Question: I am creating a RSS feed aggregator which retrieves not just the description but also the entire content of the post by visiting each links.I am filtering unwanted info like facebook,twitter followers and other content from the post using stristr.It works perfect for one feed and doesn't work with other.This is my code:
'''
<?php
function getcontent($l,$b,$c)
{
$dom=file_get_html($l);
$atitle=$dom->find($b);
$content=$dom->find($c);
$contents=implode(" ",$content);
foreach($atitle as $t)
{
echo "<b>".$t."</b>";
}
echo "<br /><br />";
echo $contents;
echo "<br />";
}
function filtercontent($strip,$l,$b,$c)
{
$dom=file_get_html($l);
$atitle=$dom->find($b);
$content=$dom->find($c);
$contents=implode(" ",$content);
$contents=stristr($contents,$strip,true);
foreach($atitle as $t)
{
echo "<b>".$t."</b>";
}
echo "<br />";
echo $contents;
echo "<br /><br />";
}
ini_set('default_charset', 'UTF-8');
ini_set('max_execution_time',0);
ini_set('memory_limit', -1);
include("simple_html_dom.php");
$url=array("http://www.deccanherald.com/rss/news.rss","http://syndication.indianexpress.com/rss/798/latest-news.xml");
$atitle=NULL;
$content=NULL;
foreach($url as $feed)
{
$f=$feed;
$feed=simplexml_load_file($feed);
//echo $feed;
if($feed)
{
//$feed_title=$feed->channel->title;
//echo "<br />".$feed_title."<br />";
$items=$feed->channel->item;
foreach($items as $item)
{
//foreach($keywords as $key)
//{
//if(strtolower($item->description)==$key || strtolower($item->title)==$key)
//{
$title=$item->title;
//echo "<h1><b>".$title."</b></h1><br />";
$link=$item->link;
//echo "<a href='".$link."'>".$link."</a><br />";
$des=$item->description;
//echo "<br />".$des."<br />";
if($f=="http://beta.thehindu.com/news/?service=rss")
{
$title_class=".detail-title";
$content_class=".body";
getcontent($link,$title_class,$content_class);
}
if($f=="http://in.news.yahoo.com/rss/national/")
{
$title_class=".headline";
$content_class=".yom-art-content";
getcontent($link,$title_class,$content_class);
}
if($f=="http://syndication.indianexpress.com/rss/798/latest-news.xml")
{
$link=$link."0";
$title_class=".headstory";
$content_class=".contentLeftbigstory";
$strip='<div class="paginationNew">';
filtercontent($strip,$link,$title_class,$content_class);
}
if($f=="http://www.indiatvnews.com/rssfeed/india_news.xml")
{
$title_class=".topstorytitsub";
$content_class=".standard";
foreach($link as $post)
{
$dom=file_get_html($link);
$title=$dom->find($title_class);
$content=$dom->find('div[style=min-height:350px]');
foreach($title as $t)
echo "<b>".$t."</b><br />";
foreach($content as $c)
{
echo $c;
}
}
}
if($f=="http://beta.thehindu.com/news/?service=rss")
{
$title_class=".detail-title";
$content_class=".body";
getcontent($link,$title_class,$content_class);
}
if($f=="http://www.deccanherald.com/rss/news.rss")
{
$title_class=".newsText";
$content_class=".postedBy";
$strip='<a href="#top" class="gototop">Go to Top</a>';
filtercontent($strip,$link,$title_class,$content_class);
}
}
}
}
?>
'''
I use <URL> to parse the html.The filtercontent function takes a piece of string as input apart from other inputs.This string called strip is used to filter and return all the contents before the first occurence of strip string.It works perfect with the syndication.com feed but fails with the deccanherald.com feed.I have excluded other feeds for easy understanding and also others use getcontent function which works fine.The sample-source of a post in deccan herald is:
'''
<h1>Crazy star Ravichandran takes potshots at TV channels</h1>
<div class="postedBy">Mysore, September 28, 2012, DHNS:
<p>Actor opens 'Conflux 2012' media fest at Mahajana's college in city</p>
<a name="top"></a>
<p><p><strong>When actor, director and producer of Kannada filmdom V&#8200;Ravichandran was invited to inaugurate &lsquo;Conflux 2012&rsquo; a two-day inter-collegiate media and communication fest of&#8200;SBRR&#8200;Mahajana First&#8200;Grade College in the city on Friday, many would have thought it contrasting.</strong><br /><br />However, when Ravi as he is popular among his acolytes, took over the dais and addressed the gathering where youngsters topped others, the choice of selecting Ravichandran to open the fest seemed apt. <br /><br />Mincing no words, the actor nick named &lsquo;Crazy Star&rsquo; made a relevant remark taking potshots at the electronic media for opting negativism rather than positive aspects to up their television rating points (TRP). Taking the names of two channels in Kannada, the actor said they are indulging in taking the people for a ride with concocted facts.<br /><br /> More than that, almost all the channels are airing moribund programmes. Said&#8200;Ravichandran; &ldquo; Pen is mightier than sword and show your talent in reaching the people and guide them.&rdquo;<br /><br />On filmdom, Ravichandran said that the fans still want him to romance heroines like what he did in Premaloka and other flicks. &ldquo;&#8200;I have already turned 50&rdquo;, said&#8200;Ravichandran making it clear that he cannot redo what he did in the past.&#8200;Referring to &lsquo;Manjina Hani&rsquo; the most awaited movie from his banner from the past several years, the actor said &lsquo;he is discovering the man in him&rsquo;. <br /><br />Earlier, it was a filmy welcome to the actor. No sooner he entered the hall, pat filled the air an all time hit song from Ranadheera; baa baaro ranadheera... <br /><br />Principal of the college&#8200;Prof K&#8200;V&#8200;Prabhakar said students from as many as 18 colleges from several parts of the State are participating in the fest.</p><p>To avoid chaos, the management had prohibited the entry of outsiders (especially students). <br /><br />Barring the participants, dignitaries and media, others were not allowed with students of the college keeping a tab on the visitors at the main gate of Vivekananda Hall of the college.<br /><br />Jayalakshmipuram police had to disperse the mad crowd who had dared to assemble in front of the hall.<br /><br />Chairman of&#8200;Mahajana Education Society R&#8200;Vasudevamurthy, HoD, mass communication and journalism Nivedita and others were present.<br /><br /><strong>Supports Cauvery stir</strong><br /><br />Actor&#8200;Ravichandran on&#8200;Friday extended support to ongoing agitation against the centre&rsquo;s directive to State to release 9,000 cusec of water to Tamil Nadu. On Karnataka bandh call given by various organisations on October 6 over the same issue, the actor said he too will support following Karnataka&#8200;Film&#8200;Chamber of Commerce&rsquo;s (KFCC) similar announcement. &ldquo;When the State itself is facing acute water shortage, how can we release water to them&rdquo;, the actor asserted. He also denied any interests to join politics saying; nange rajakeeya barolla (I don&rsquo;t know politics).</p></p>
<p class="gotoTop"><a href="#top" class="gototop">Go to Top</a></p>
<div class="socialNetworkingLinks">
<a href="http://www.deccanherald.com/tell_a_friend.php?id=281782" style="margin-left:-5px;"><img src="http://www.deccanherald.com/images/email.jpg" alt="" border="0" /></a>
<a href="#" onClick="javascript:window.print();"><img src="http://www.deccanherald.com/images/print.jpg" alt="" border="0" onClick="javascript:window.print();" /></a>
<a href="javascript:addToFavorites()"><img src="http://www.deccanherald.com/images/bookmark.jpg" alt="" border="0" /></a>
'''
I also used '$strip='<p class="gotoTop">'' and also '$strip='<div class="socialNetworkingLinks">'' and '$strip="Go to Top"' but nothing works everything return results with the get to top and socialize toolbar.Why it doesn't work. What's wrong with my code.It's working for one feed but not the other.Please help me fix this.
Screenshot:

I want to remove contents starting from "Go to Top".
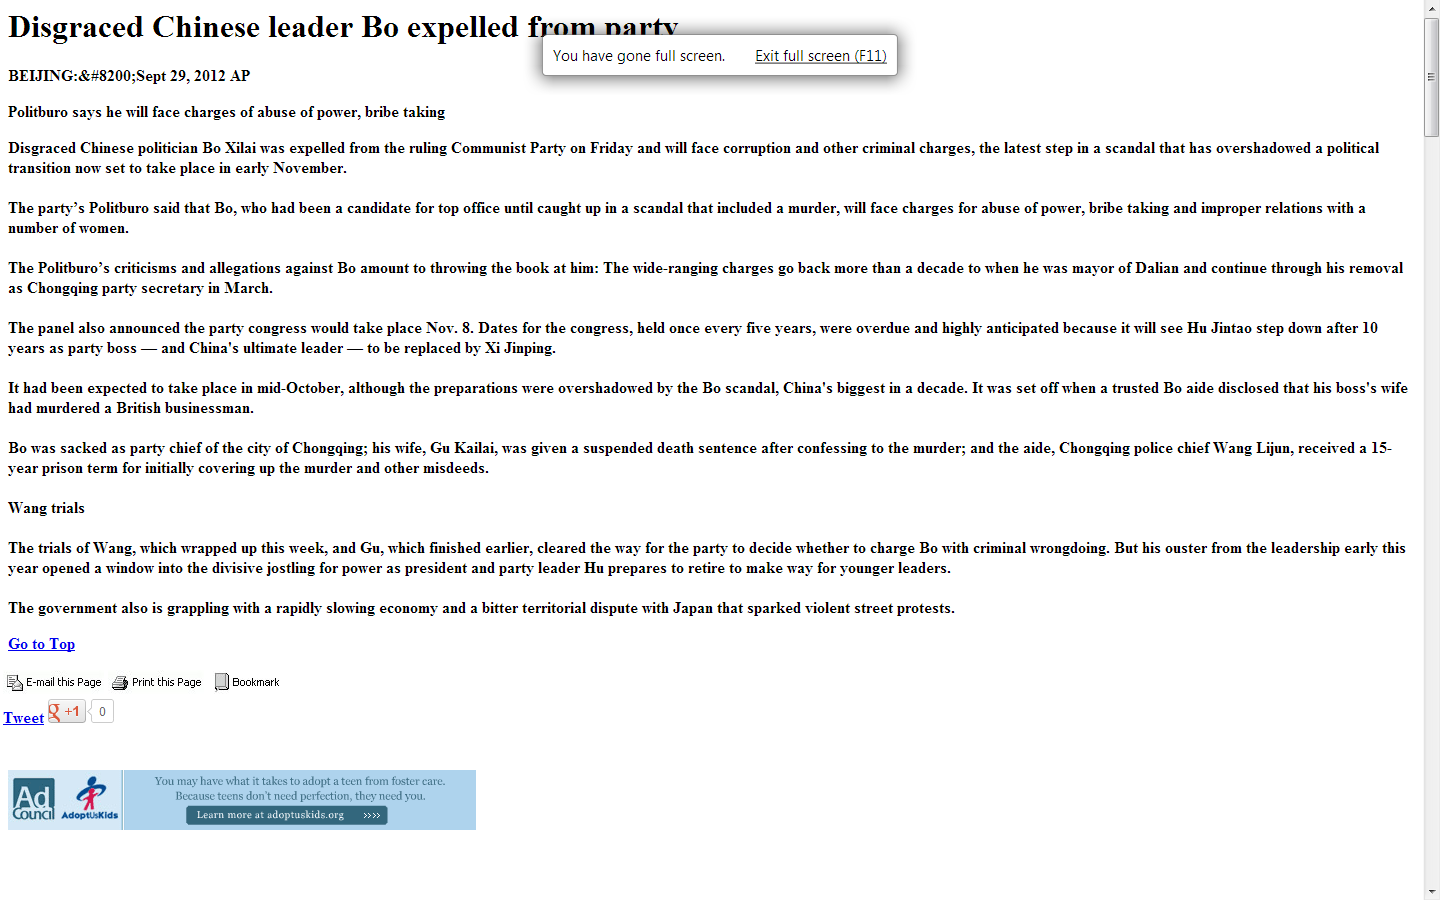
Answer: I think the problem is with '$content_class=".postedBy";'. The only thing in that class is 'Mysore, September 28, 2012, DHNS:', which doesn't match '$strip'.
EDIT:
The postedBy DIV looks like:
'''
<div class="postedBy">Mysore, September 28, 2012, DHNS:</div>
'''
It doesn't include the body of the article.